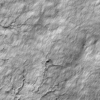
Label: not_dusty